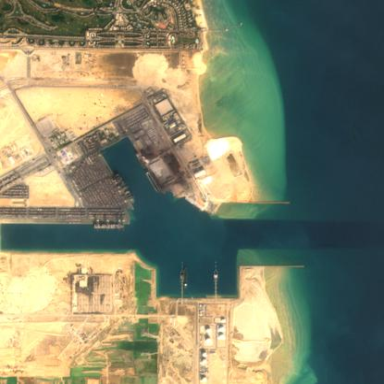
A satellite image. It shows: Industrial area designated as port.